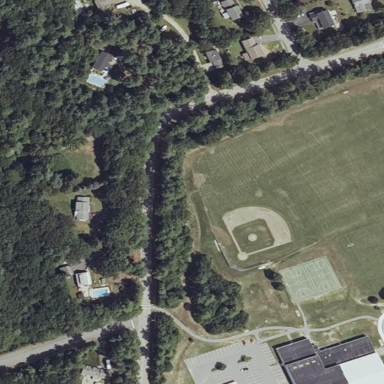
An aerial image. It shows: Grass pitch used for baseball.